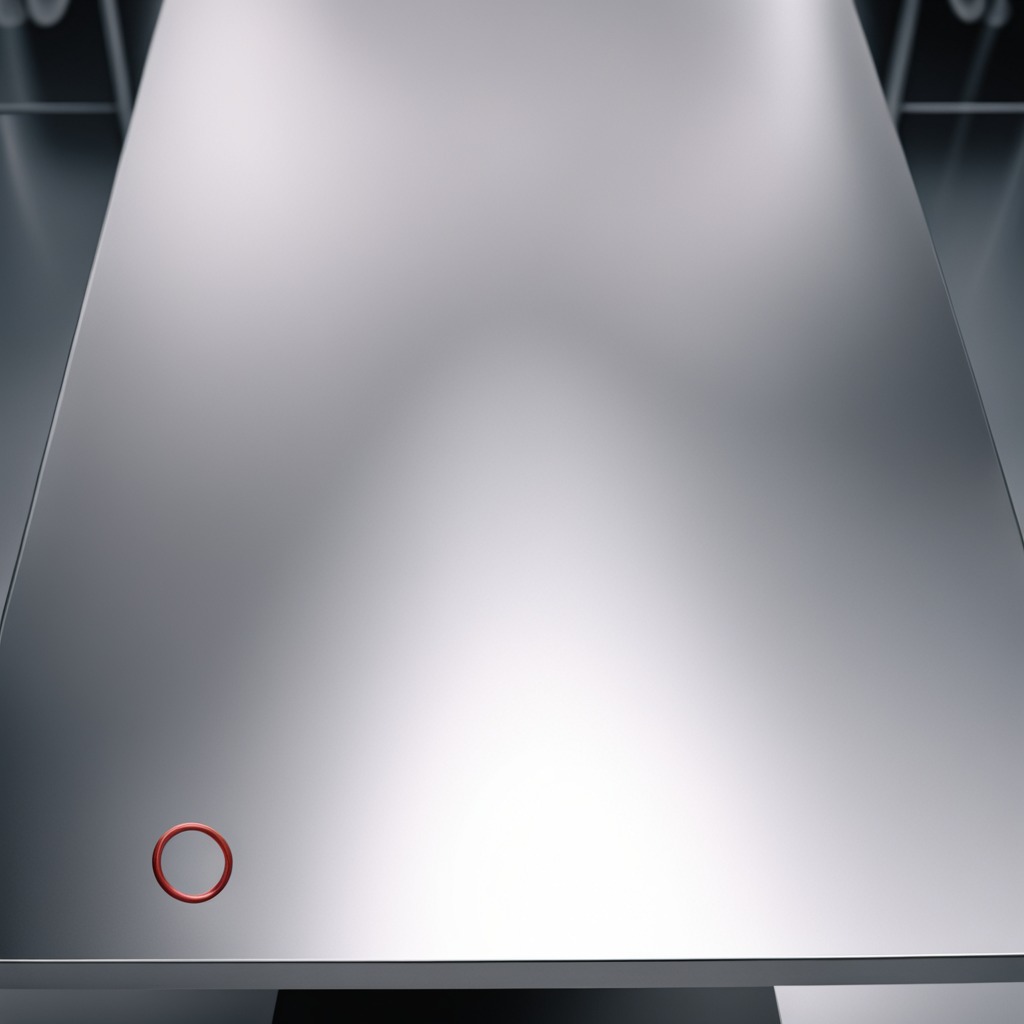
A rubber O-ring is lying on the stainless steel table in a high-end prototyping lab.